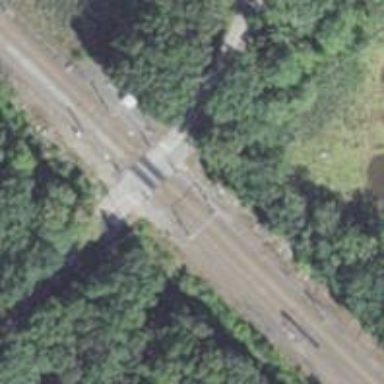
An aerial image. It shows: Level railway crossing with crossing lights and saltires. It is grade crossing of the Northeast Corridor.